Question: I am using drupal openlayers and things are working well except for the marker layering which is all messed up with markers that should be behind instead overlapping those in front. See screenshot.

Any ideas on how to fix this?
edit: So apparently 'yOrdering' is the culprit here, but how do I fix this the 'Drupal way' ?
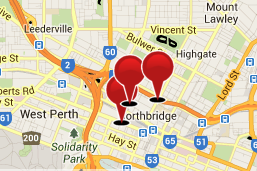
Answer: So I posted this to the drupal openlayers maintainer, and yes it has been accepted as a bug. Fingers crossed it gets fixed soon.
https//drupal.org/node/<PHONE>